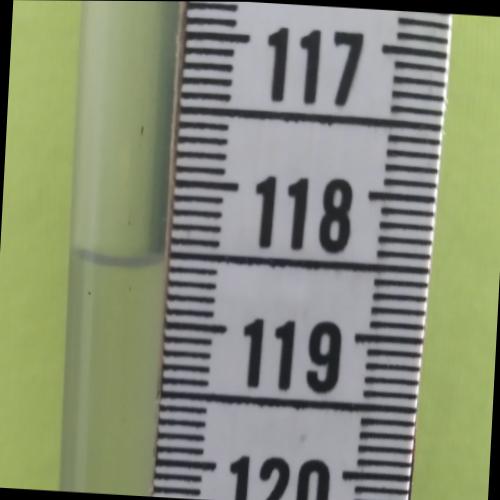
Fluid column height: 118.6 cm